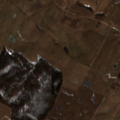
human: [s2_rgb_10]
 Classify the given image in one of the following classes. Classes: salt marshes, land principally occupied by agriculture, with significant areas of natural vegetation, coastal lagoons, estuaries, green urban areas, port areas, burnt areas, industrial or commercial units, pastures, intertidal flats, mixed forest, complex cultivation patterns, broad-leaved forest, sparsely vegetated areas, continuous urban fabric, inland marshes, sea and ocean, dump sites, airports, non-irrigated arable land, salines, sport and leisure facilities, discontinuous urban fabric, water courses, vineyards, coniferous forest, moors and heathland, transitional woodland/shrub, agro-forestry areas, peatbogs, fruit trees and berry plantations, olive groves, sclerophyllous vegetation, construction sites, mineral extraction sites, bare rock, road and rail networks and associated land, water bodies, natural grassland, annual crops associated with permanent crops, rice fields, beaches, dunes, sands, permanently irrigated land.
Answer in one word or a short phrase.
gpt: non-irrigated arable land, pastures, complex cultivation patterns, broad-leaved forest